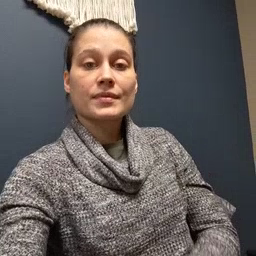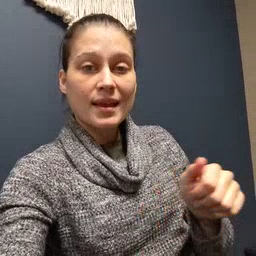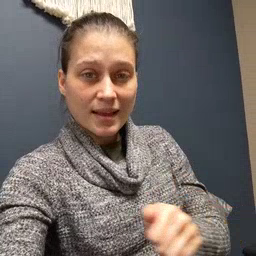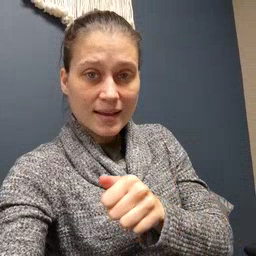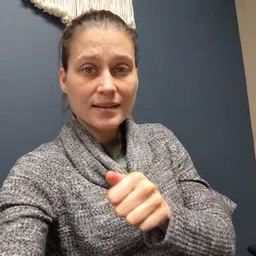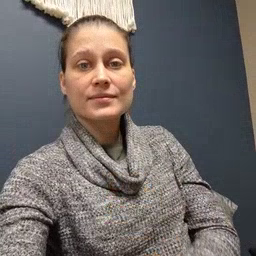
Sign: hide